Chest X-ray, PA view. Patient: 32 years old, sex M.
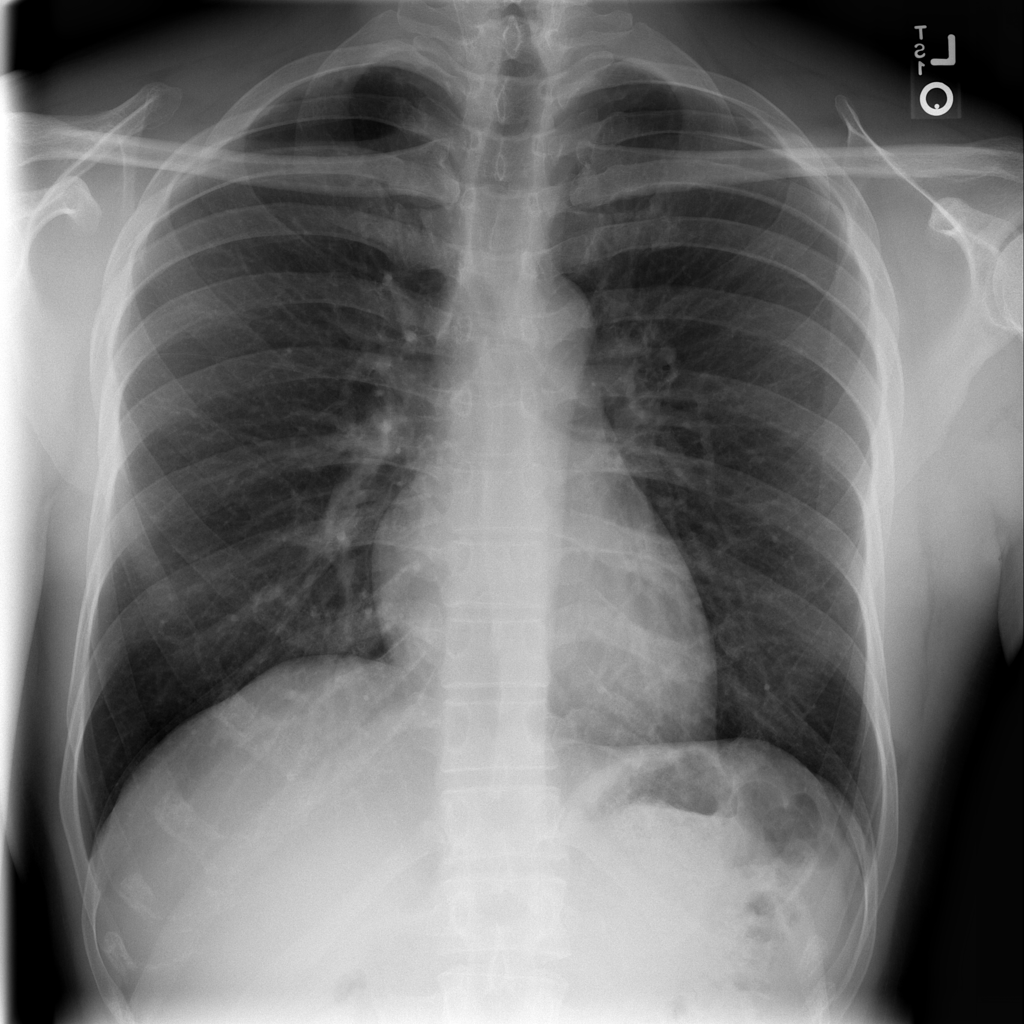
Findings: No Finding